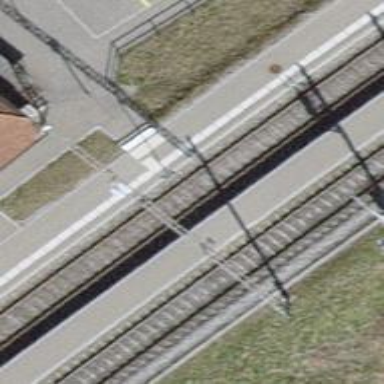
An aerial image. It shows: Public transport stop position along the railway.